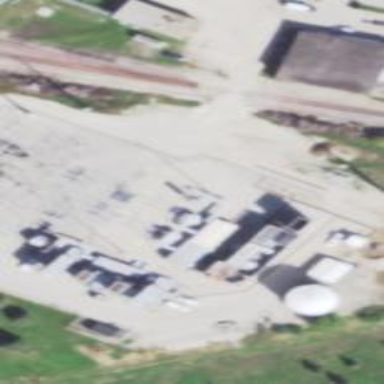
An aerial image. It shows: Power plant.